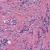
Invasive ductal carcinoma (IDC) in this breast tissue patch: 1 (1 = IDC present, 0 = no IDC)